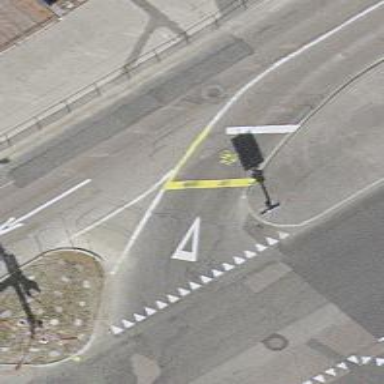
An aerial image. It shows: Road with traffic signals.